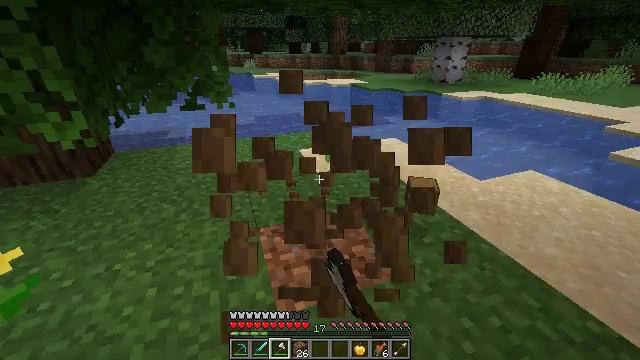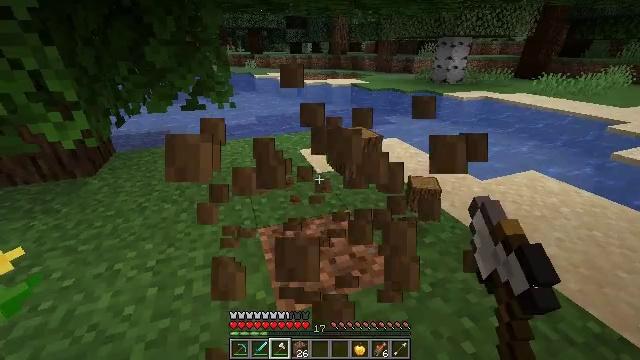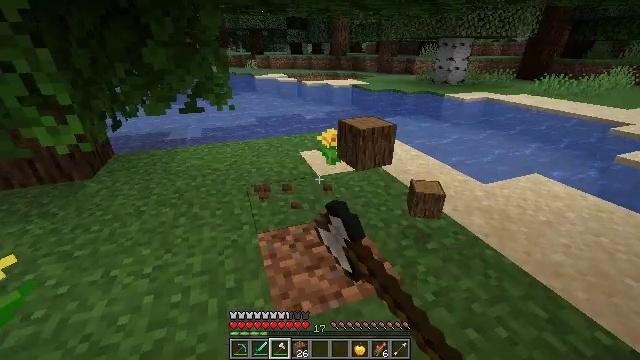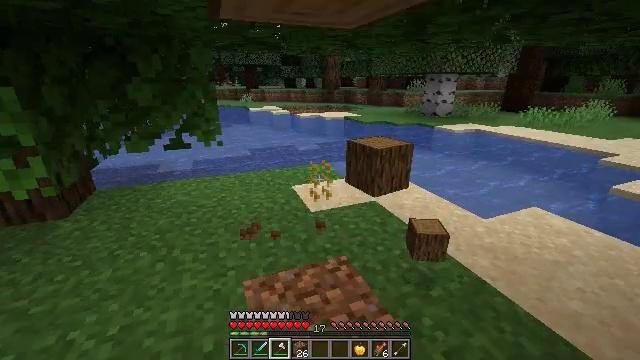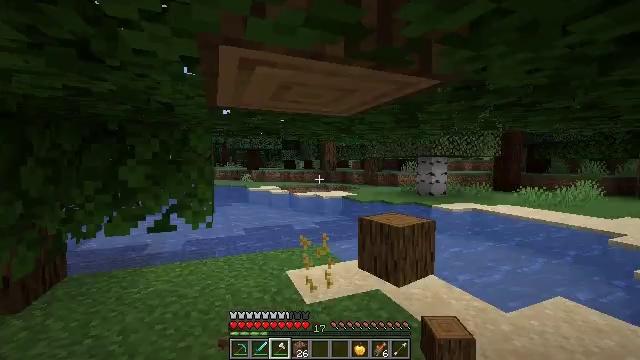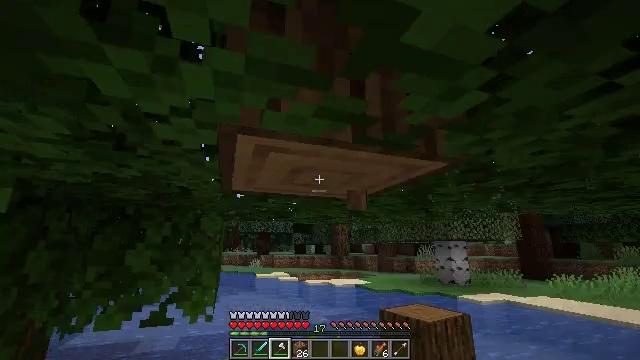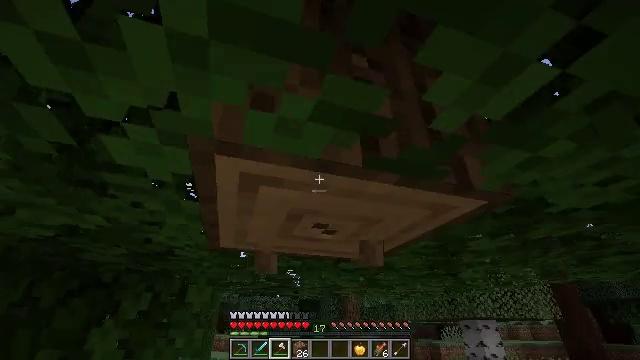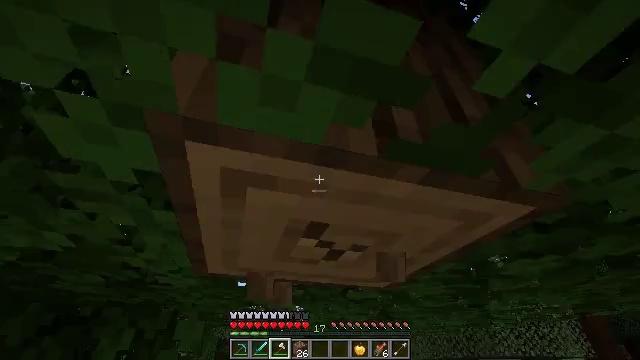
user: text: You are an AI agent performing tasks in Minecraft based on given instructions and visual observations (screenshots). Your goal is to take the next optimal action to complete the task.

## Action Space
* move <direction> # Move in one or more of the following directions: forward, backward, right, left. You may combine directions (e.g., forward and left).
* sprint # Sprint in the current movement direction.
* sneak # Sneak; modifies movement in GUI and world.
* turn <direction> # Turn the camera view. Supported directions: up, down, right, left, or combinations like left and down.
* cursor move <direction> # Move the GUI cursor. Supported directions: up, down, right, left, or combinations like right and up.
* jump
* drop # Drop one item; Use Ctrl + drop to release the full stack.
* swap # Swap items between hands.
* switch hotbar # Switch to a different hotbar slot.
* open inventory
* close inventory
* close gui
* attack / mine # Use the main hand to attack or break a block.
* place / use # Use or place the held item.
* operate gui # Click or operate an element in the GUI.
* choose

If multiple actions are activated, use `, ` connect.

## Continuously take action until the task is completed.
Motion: motion action
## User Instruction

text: Mine the dandelion from the ground.
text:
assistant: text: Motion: attack / mine
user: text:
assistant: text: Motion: move forward, attack / mine
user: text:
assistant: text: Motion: move forward, turn right and up, attack / mine
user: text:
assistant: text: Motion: move forward, turn up, attack / mine
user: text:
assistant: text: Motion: move forward, turn left and up, attack / mine
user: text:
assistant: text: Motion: move forward, turn left and up, attack / mine
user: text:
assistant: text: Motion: move forward, turn left and up, attack / mine
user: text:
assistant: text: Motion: attack / mine